Question: I'm trying to make my own progress bar, on my splash screen. Creating my splash screen was easy:
> java -splash:EaseMailMain.jpg Main.class
(From Eclipse)
The first line of my main method calls this:
'''
new Thread(new Splash()).start();
'''
And this is the splash class:
'''
public class Splash implements Runnable {
public volatile static int percent = 0;
@Override
public void run() {
System.out.println("Start");
final SplashScreen splash = SplashScreen.getSplashScreen();
if (splash == null) {
System.out.println("SplashScreen.getSplashScreen() returned null");
return;
}
Graphics2D g = splash.createGraphics();
if (g == null) {
System.out.println("g is null");
return;
}
int height = splash.getSize().height;
int width = splash.getSize().width;
//g.drawOval(0, 0, 100, 100);
g.setColor(Color.white);
g.drawRect(0, height-50, width, 50);
g.setColor(Color.BLACK);
while(percent <= 100) {
System.out.println((width*percent)/100);
g.drawRect(0, height-50, (int)((width*percent)/100), 50);
percent += 1;
try {
Thread.sleep(50);
} catch (InterruptedException e) {
// TODO Auto-generated catch block
e.printStackTrace();
}
}
}
}
'''
I don't get any errors, but I do get a small box underneath it:

If I change the drawRects to (0, 0, width, height) it makes no difference.
I've tried invoking on the swing EDT with:
'''
SwingUtilities.invokeAndWait((new Splash()));
'''
But nothing happens.
Can anyone see the problem? Or know how to fix it?
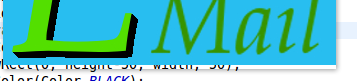
Answer: You should use <URL> when updating the GUI from a different thread.
Please see the Chapter <URL> which explains the reasons behind this.
The <URL> from the Tutorial does the 'Thread.sleep' inside the Swing thread. This is fine, too if you do not need any other GUI refresh while the SplashScreen is showing. Your loading code however should happen in a different thread.
I would recommend adding a 'setPercent' setter to your class which creates a 'Runnable' to update the GUI via 'SwingUtilities.invokeLater'. That way you do not even need to poll the 'percent' variable and the 'SwingThread' is free to render other UI stuff, too.